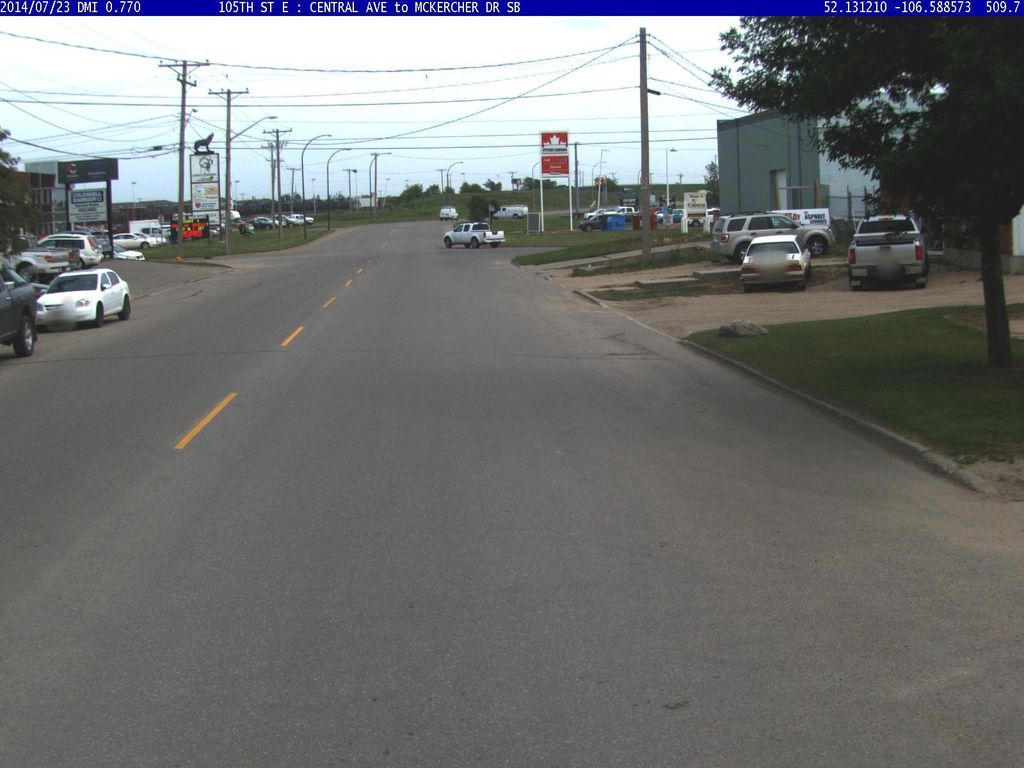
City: saskatoon